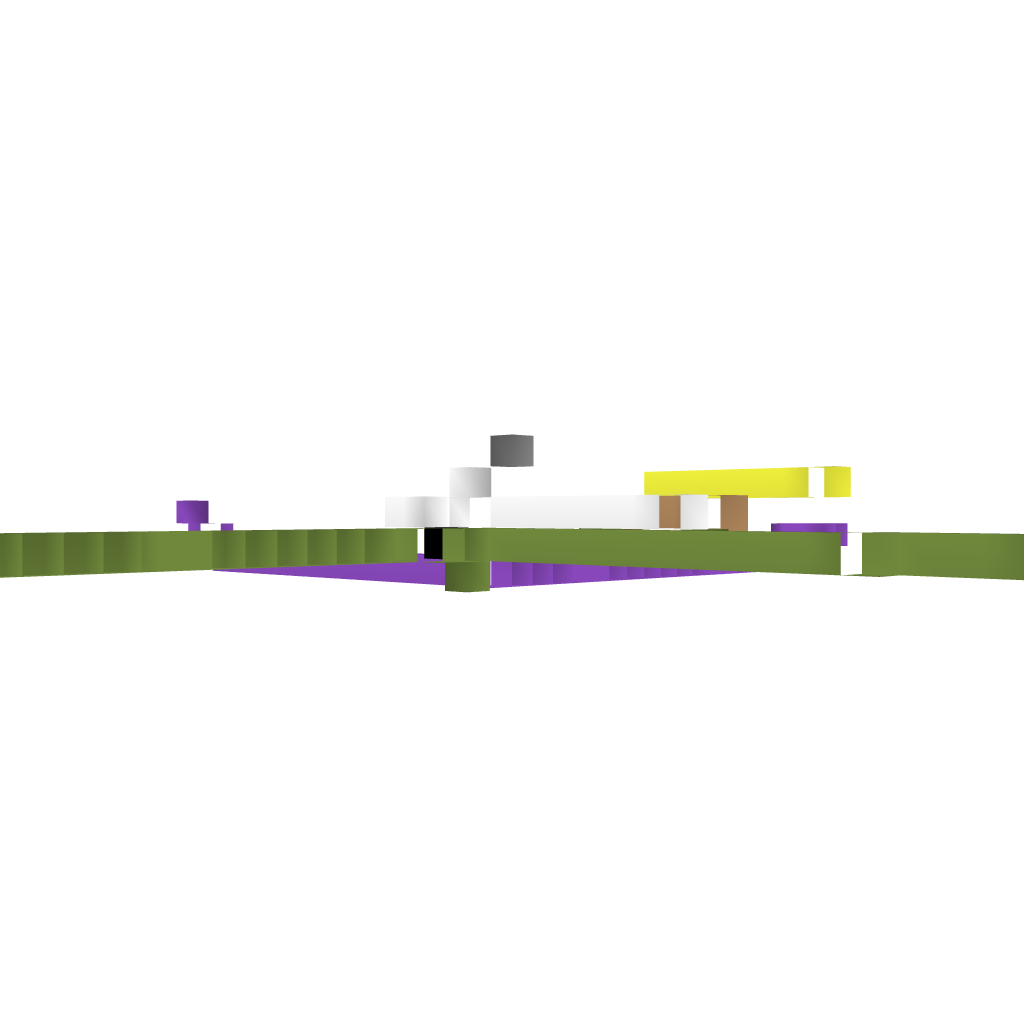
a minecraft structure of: Player Spawner [Good for PvP and Adventure Maps] bad low quality